Question: i found many posts explain how to resolve the same issue that i have, but not in my case :
so i have 4 classes :
Context Classes : 'Client', 'Rerservation'.
Other classes : 'ClientDto', 'ReservationDto'.
i added this line to make relationship between classes
'''
Mapper.CreateMap<Client, ClientDto>();
Mapper.CreateMap<Reservation, ReservationDto>();
Mapper.CreateMap<ClientDto, Client>();
Mapper.CreateMap<ReservationDto, Reservation>();
'''
Client DTO Classes:
'''
public class ClientDto
{
public int Id { get; set; }
...
public virtual ICollection<ReservationDto> Reservations { get; set; }
}
'''
Reservation DTO classe :
'''
public class ReservationDto
{
public int Id { get; set; }
...
public virtual ClientDto Client{ get; set; }
}
'''
So when i would to get list of Client from database :
'''
public IEnumerable<ClientDto> GetClients(Expression<Func<ClientDto, bool>> expression, int count)
{
return _context.Clients.Project().To<ClientDto>().Where(expression.Expand());
}
'''
i got this error message :
'''
An unhandled exception of type 'System.StackOverflowException' occurred in mscorlib.dll
'''
RelationShip :

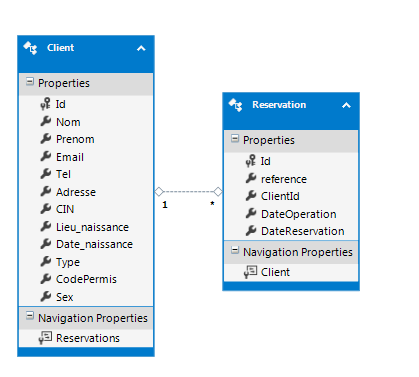
Answer: As @Ben suggested, you have a circular reference: 'ClientDto' contains a collection of 'ReservationDto''s, each of them, in turn, contains back reference to its 'ClientDto' owner.
You may check out <URL> for some ideas on how to deal with circular references with Automapper.